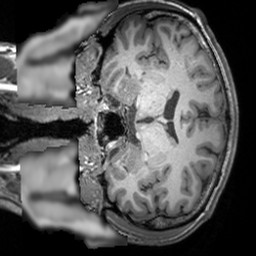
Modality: T1w
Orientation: coronal
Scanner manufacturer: siemens
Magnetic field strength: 3 T
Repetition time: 1.9 s
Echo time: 0.00293 s